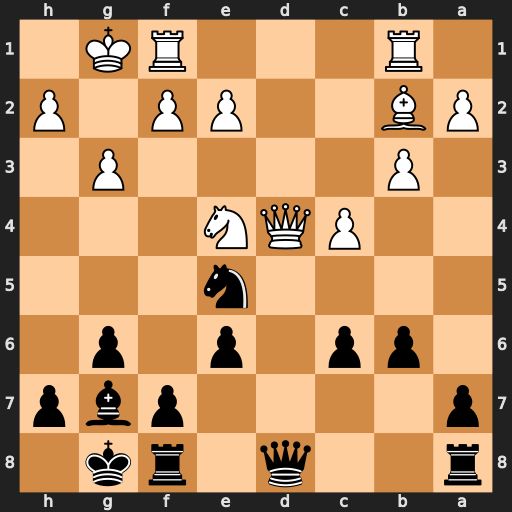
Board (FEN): r2q1rk1/p4pbp/1pp1p1p1/4n3/2PQN3/1P4P1/PB2PP1P/1R3RK1
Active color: b
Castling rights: -
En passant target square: -
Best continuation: Nf3+ exf3 Bxd4